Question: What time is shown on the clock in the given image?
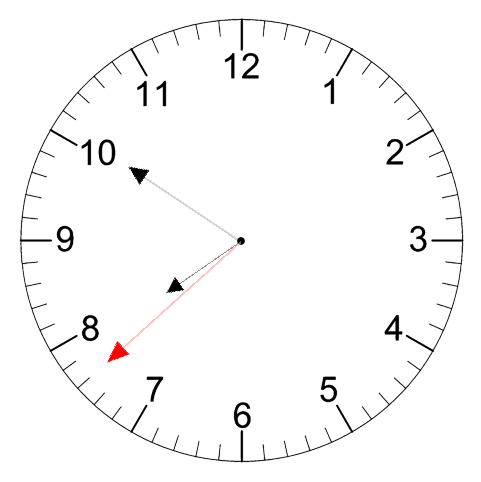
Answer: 07:50:38